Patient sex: F
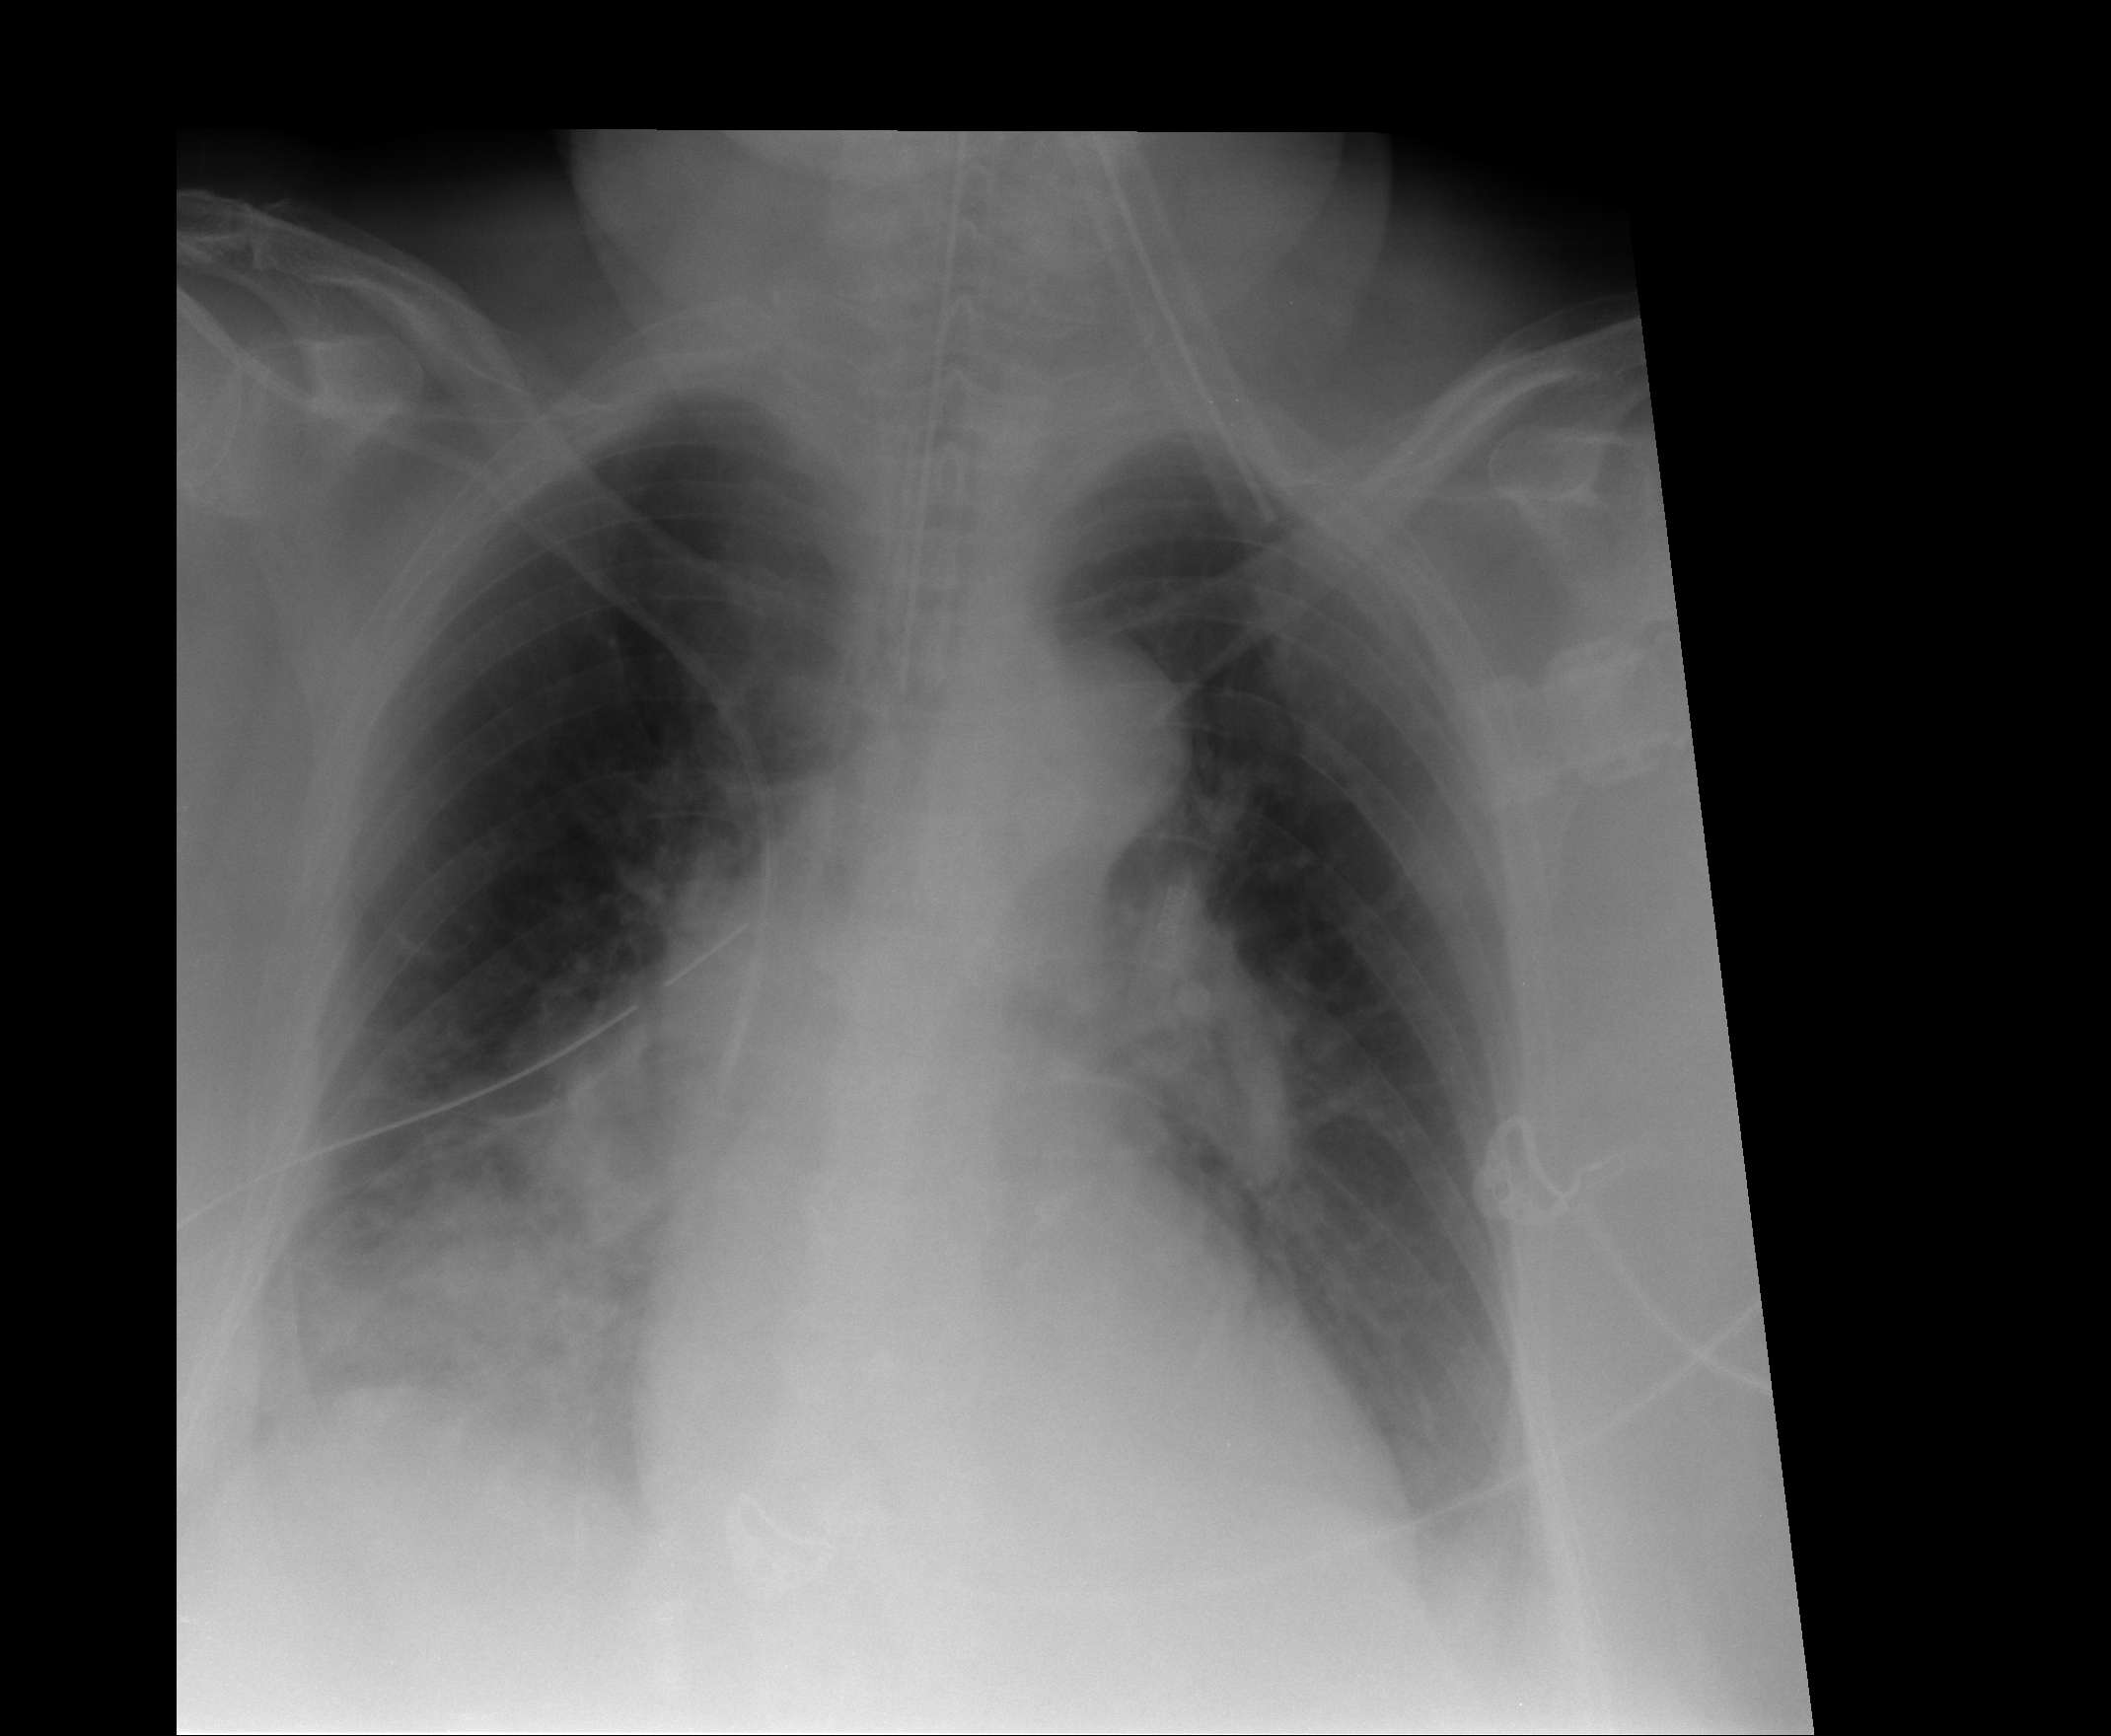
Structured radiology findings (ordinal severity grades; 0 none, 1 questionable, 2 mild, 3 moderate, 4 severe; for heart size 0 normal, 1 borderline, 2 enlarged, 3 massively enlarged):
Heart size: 0
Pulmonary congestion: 0
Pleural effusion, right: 0
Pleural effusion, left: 1
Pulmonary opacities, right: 3
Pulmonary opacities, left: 0
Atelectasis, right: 2
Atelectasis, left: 2